Question: I included an image that shows what I am trying to do in SQL. The table you see on the left is what I get from running a SQL query on my server. I am trying to create the table on the right using SQL/ Python. I would use a pivot, but as a pivot aggregates the values, I would have to take an average, sum, min, max, or something else of the component number column. Effectively, I need a 2 indices transpose. There can be multiple tests done for each serial number. I need to make the first test by date show up in the first test values column, same for the second, third, or fourth test. I need the values for each serial number and each component to show up in "test 1", "test 2", "test 3". The tricky part is that test 1, test 2, and test 3 are different for each part and yet they still need to be grouped by into the buckets by sequential test date for each serial number.
If anyone could help me out with some methods or help me generate some pseudocode for what I am trying to do, I would greatly appreciate it. Thanks.
Here is the link to the image of the tables:
The left is what my SQL query pulls, and the right is how I want it to be.

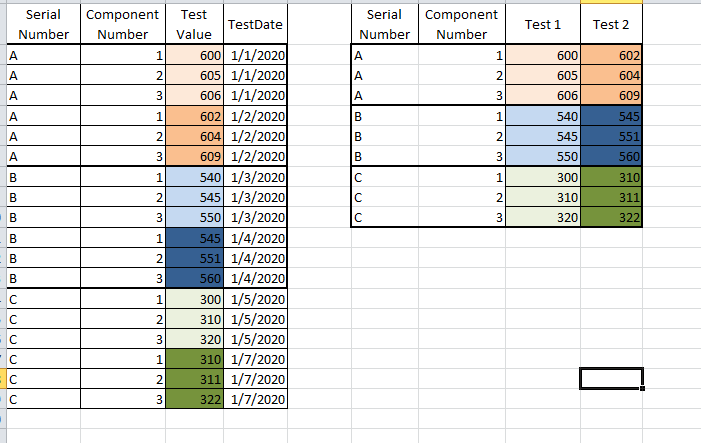
Answer: You can use 'row_number()' and conditional aggregation:
'''
select
serial_number,
component_number
max(case when rn = 1 then test_value end) test1,
max(case when rn = 2 then test_value end) test2
from (
select
t.*,
row_number() over(partition by serial_number, component_number order by test_date) rn
from mytable t
) t
group by serial_number, component_number
'''
In the subquery, 'row_number()' assigns a rank to each record within groups sharing the same 'serial_number' and 'component_number'. Then, the outer query aggregates by 'serial_number' and 'component_number', and spreads the 'test_value's accross columns according to their rank. You can expand the 'select' clause of the outer query with more conditional 'max()'s to handle more than two tests per '(serial_number, component_number)' tuple.